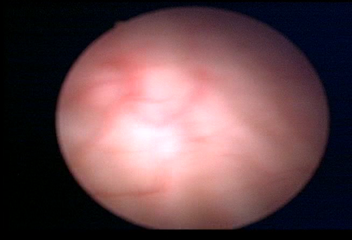
Modality: WLC
Class: Normal mucosa
Bladder cancer association: No